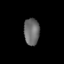
Tissue: lung
Cell type: Others
Senescence score: 0.1439
Nuclear area (px): 406
Mean DAPI intensity: 108.012